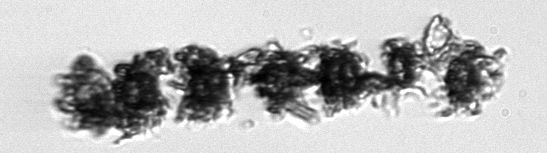
Label: Thalassiosira_TAG_external_detritus